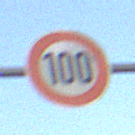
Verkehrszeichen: Geschwindigkeit100
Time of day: SunriseSunset
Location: Outdoor (Nature)
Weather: PartlyCloudy
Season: NotSpecified
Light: Natural